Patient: sex M, age 31
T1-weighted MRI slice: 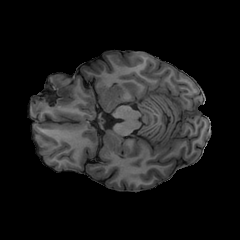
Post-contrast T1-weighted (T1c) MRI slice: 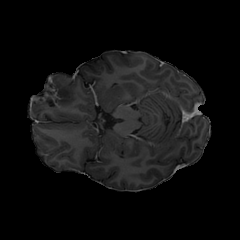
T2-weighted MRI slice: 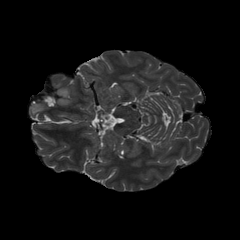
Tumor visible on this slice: yes
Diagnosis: Astrocytoma, IDH-mutant
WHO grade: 2